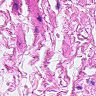
Metastatic tissue present: no